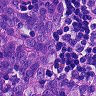
Metastatic tissue present: yes